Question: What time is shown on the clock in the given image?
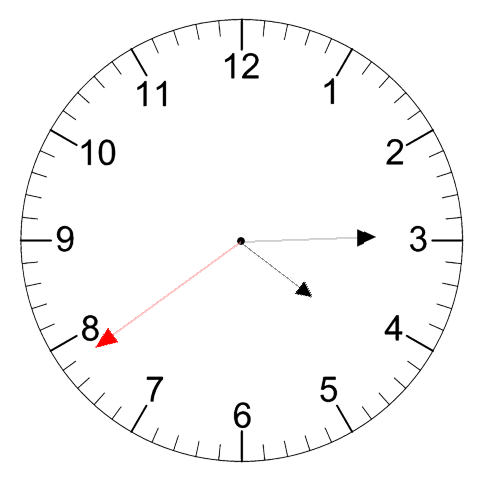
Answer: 04:14:39